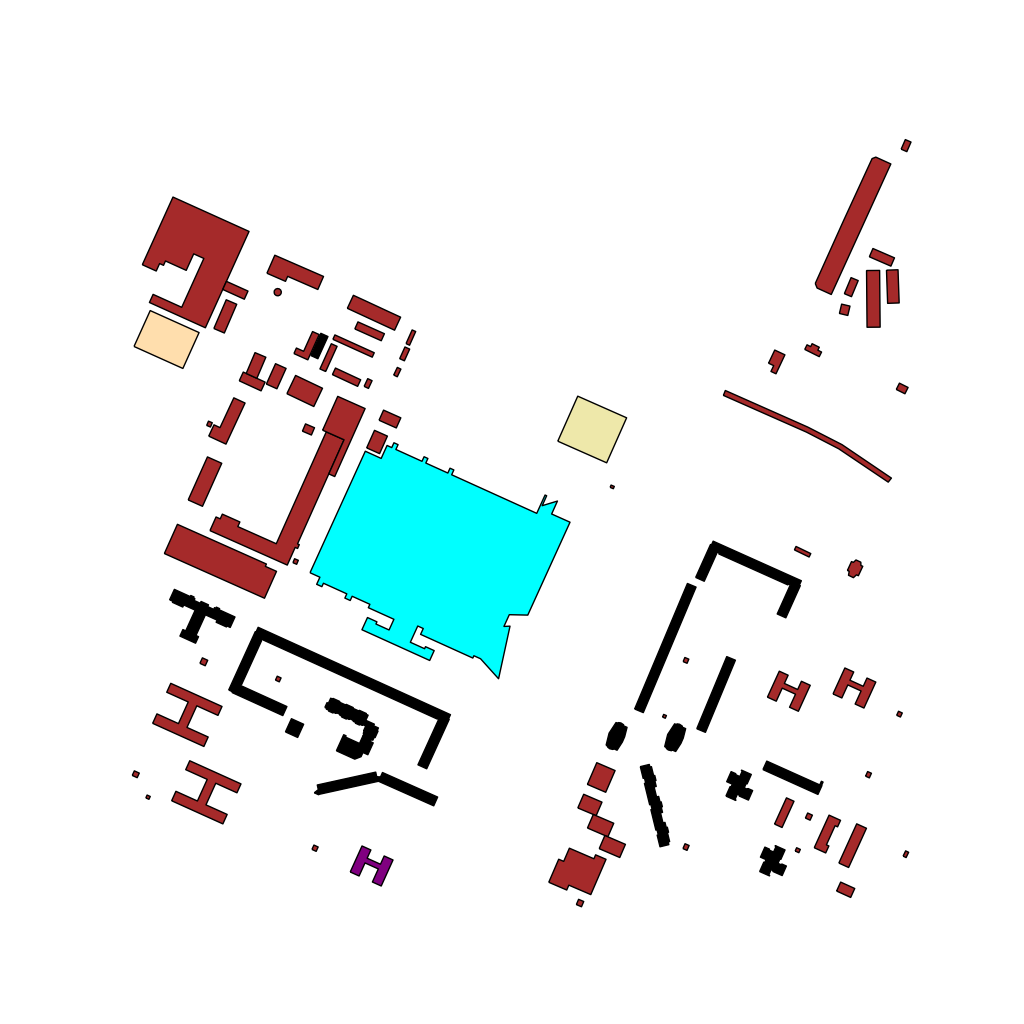
Tags: overhead vector_map, business, industrial, recreation, residential, special, modern, soviet, high_rise, individual_rise, low_rise, density_1, Building, Facility, Kinder, Mall, Supermkt, Ythsport, 1.0 km²